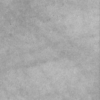
Label: not_dusty